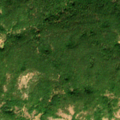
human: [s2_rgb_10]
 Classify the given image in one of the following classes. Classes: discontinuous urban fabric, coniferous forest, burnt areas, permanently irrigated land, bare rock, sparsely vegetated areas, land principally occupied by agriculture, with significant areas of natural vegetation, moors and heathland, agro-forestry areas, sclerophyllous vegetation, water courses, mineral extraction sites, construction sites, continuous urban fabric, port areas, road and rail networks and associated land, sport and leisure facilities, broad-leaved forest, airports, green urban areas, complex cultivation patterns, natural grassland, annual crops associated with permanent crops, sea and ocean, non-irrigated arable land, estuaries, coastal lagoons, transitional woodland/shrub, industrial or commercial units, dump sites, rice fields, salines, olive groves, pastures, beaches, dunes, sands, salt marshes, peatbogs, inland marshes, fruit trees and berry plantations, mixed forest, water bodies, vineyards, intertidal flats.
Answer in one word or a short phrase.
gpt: broad-leaved forest, transitional woodland/shrub